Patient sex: M
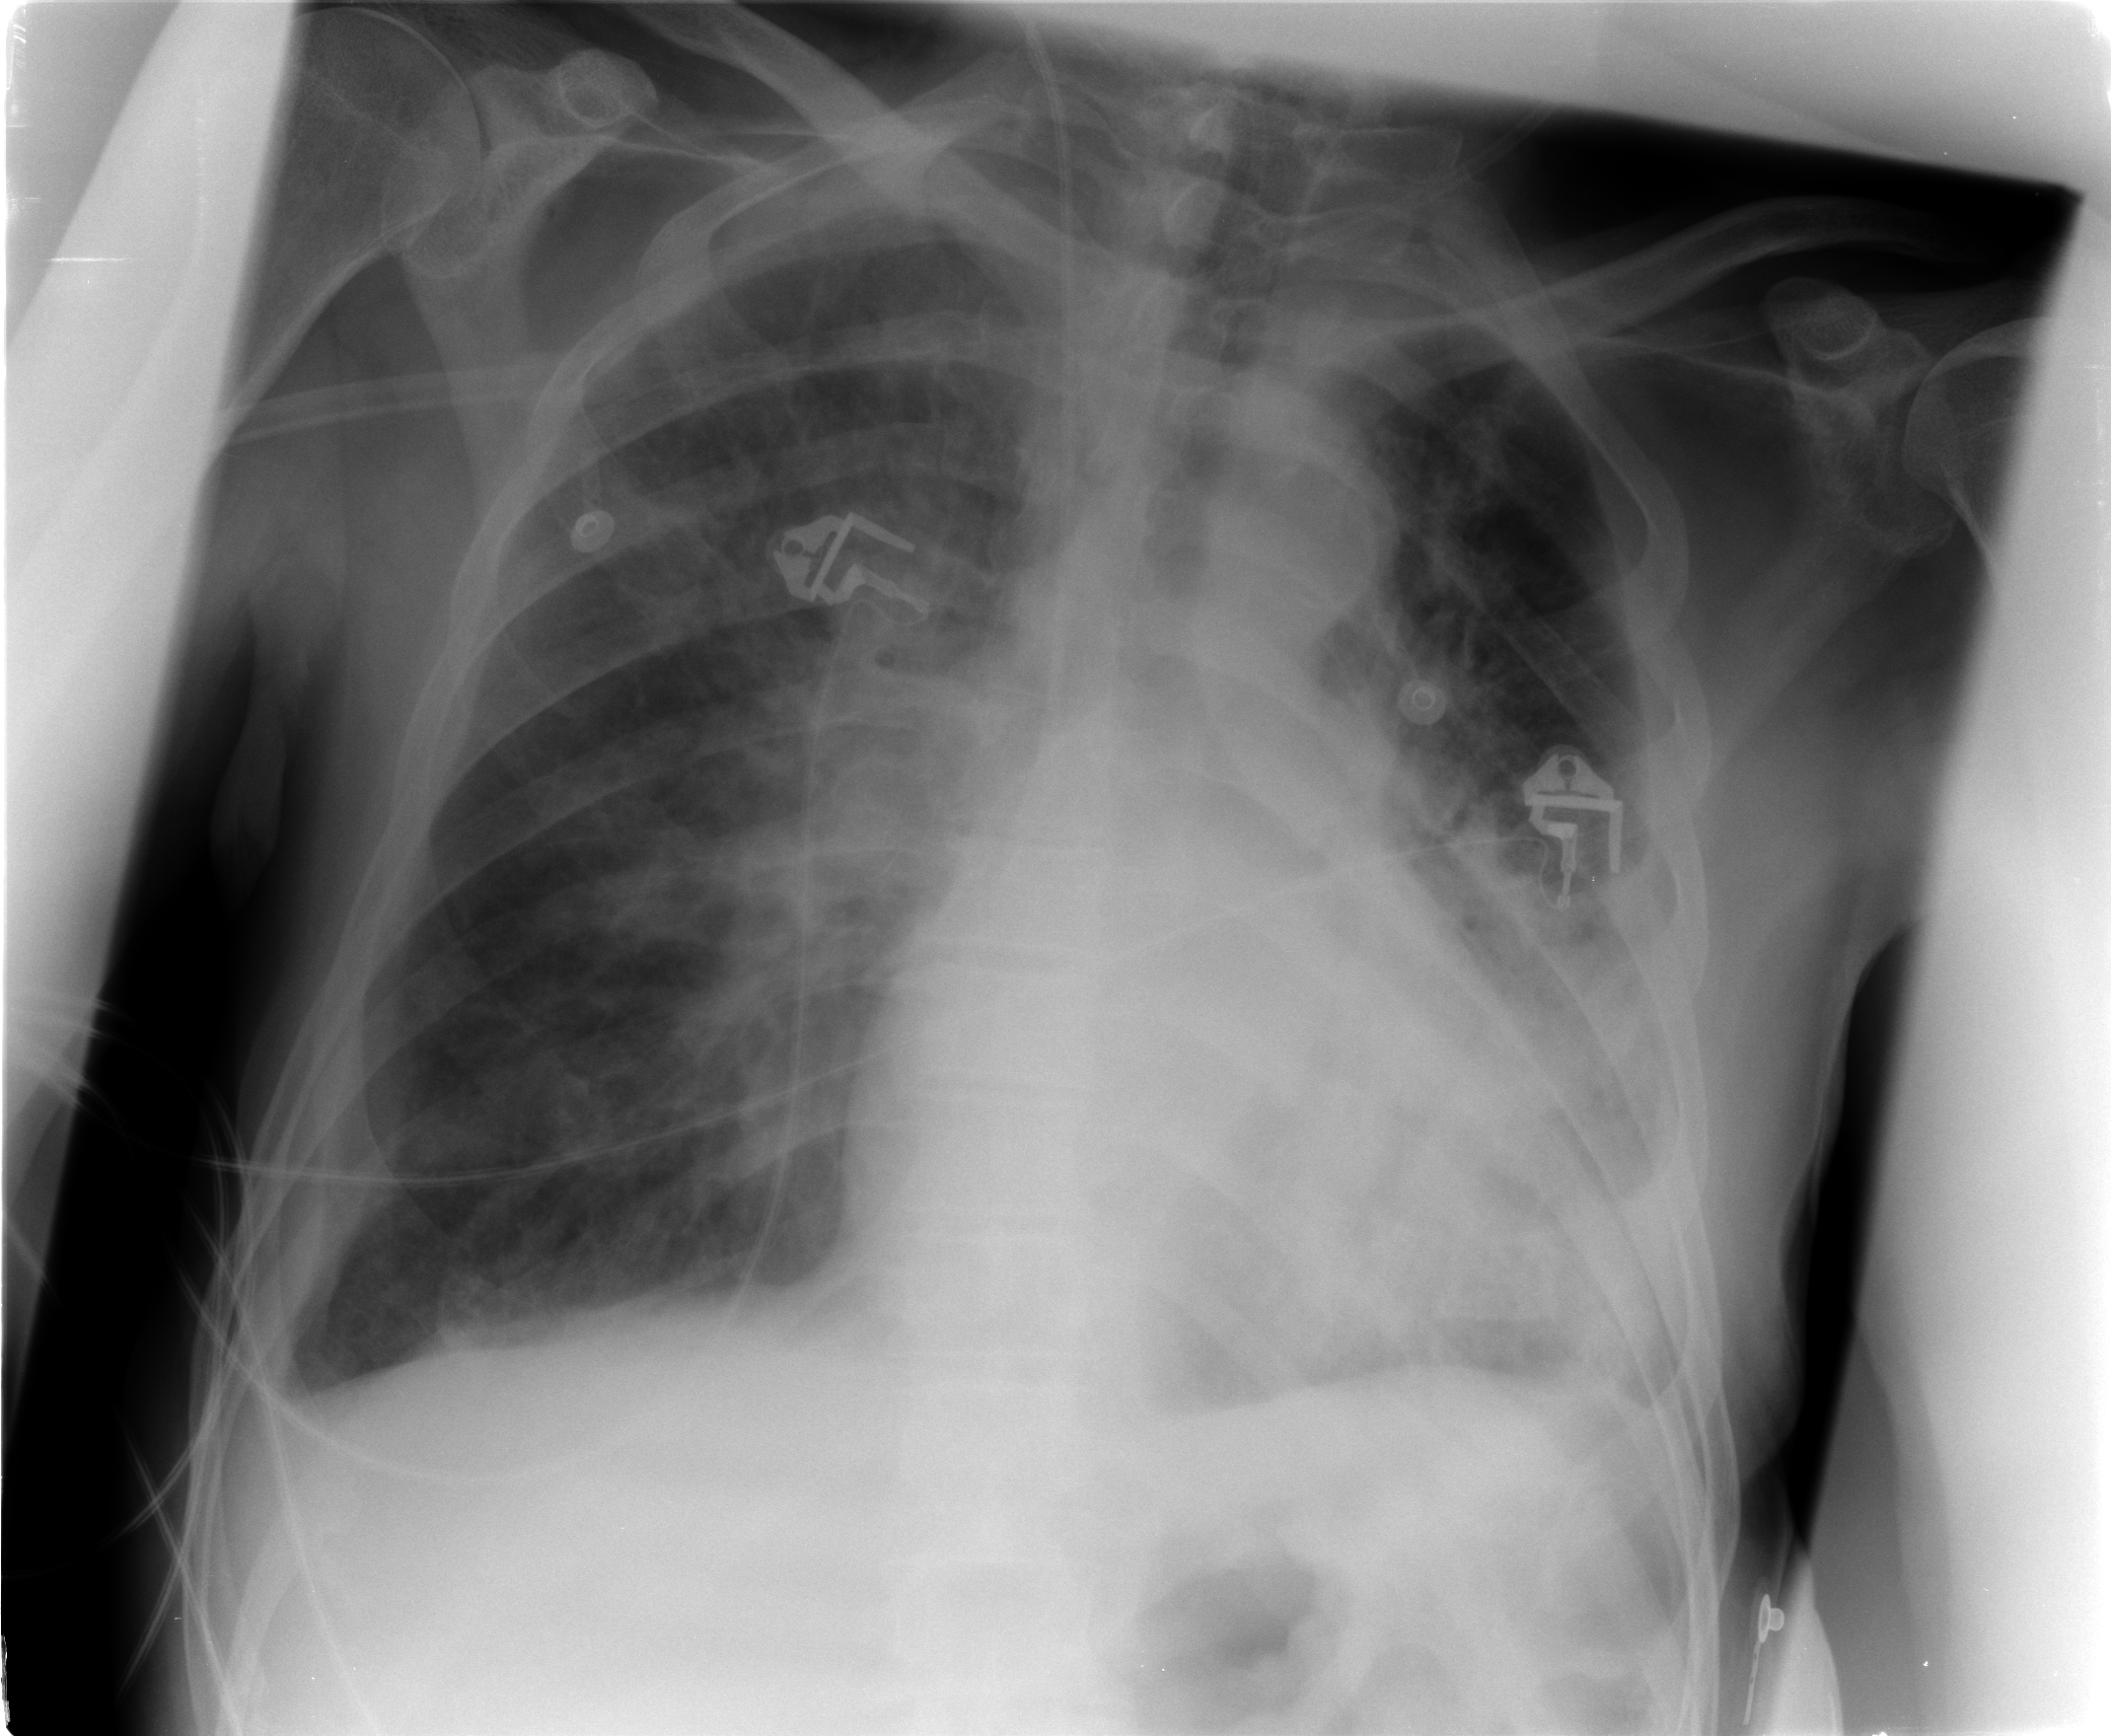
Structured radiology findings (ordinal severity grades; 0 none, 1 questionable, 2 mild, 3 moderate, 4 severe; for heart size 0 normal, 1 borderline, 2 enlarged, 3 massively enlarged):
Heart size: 0
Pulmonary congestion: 1
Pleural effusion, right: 2
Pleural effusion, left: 0
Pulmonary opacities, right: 3
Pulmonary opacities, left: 3
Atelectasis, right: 2
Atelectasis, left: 2